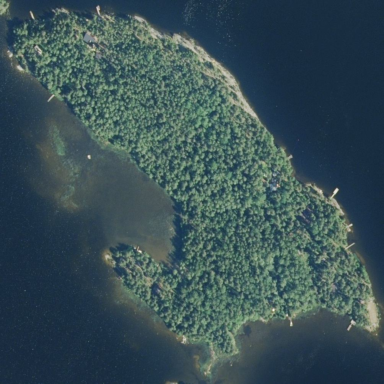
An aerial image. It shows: Islet.